Question: It's been a while since I've worked with LINQ and I've been wracking my brain to solve something that I expected to be simpler...

I've got a db with schema (simplified) above, and want to combine the results of two queries, so I would get something like the following result using LINQ (to Entities):
'''
SUV
Gas
Diesel
Hybrid
Hydrogen
Biofuel
1
2
Semi
Gas
Diesel
1
3
4
'''
So, a list of Categories (identified by CatTitles) with their distinct Types in a specified order, and their distinct BrandIDs.
I can't use navigation properties, because the link tables contain ordering.
I've got the following two queries:
'''
var typesPerCat = (from cats in CarCategories
join ctts in CategoryTypes on cats.CatID equals ctts.CatID
join tps in Types on ctts.TypeID equals tps.TypeID
select new
{
cats.CatTitle,
tps.TypeName
}).GroupBy(k=>k.CatTitle)
var brandIDsPerCat = (from cats in CarCategories
join ctts in CategoryTypes on cats.CatID equals ctts.CatID
join tps in Types on ctts.TypeID equals tps.TypeID
join tpbs in TypeBrands on tps.TypeID equals tpbs.TypeID
select new
{
cats.CatTitle,
tpbs.BrandID
}).GroupBy(k=> new {k.CatTitle, k.BrandID})
'''
This last query leads to double entries: e.g. 1,2,2 and 1,3,3,3,4,4 (there is more than one BrandID per Type and Type per Category) and I can't figure out how to group correctly without a comparer.
I'd like to get the aforementioned result without having to resort to (very) ugly iterations with comparisons in code. At least preventing checks for double BrandIDs.
What would be the most efficient way of doing this?
Thanks for helping out!
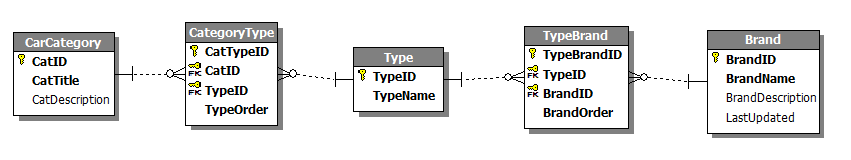
Answer: I would group first, then apply a distinct in the grouped values.
'''
var brandIDsPerCat = (from cats in CarCategories
join ctts in CategoryTypes on cats.CatID equals ctts.CatID
join tps in Types on ctts.TypeID equals tps.TypeID
join tpbs in TypeBrands on tps.TypeID equals tpbs.TypeID
group new {cats, tpbs} by cats.CatTitle into g
select new
{
catTitle = g.Key
brandId = g.Select(x => x.tpbs.BrandId)
.Distinct()
.OrderBy(x => x)//if you need ordering in groups
}
'''